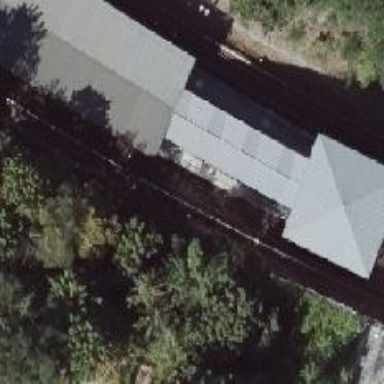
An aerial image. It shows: Platform edge at railway station.